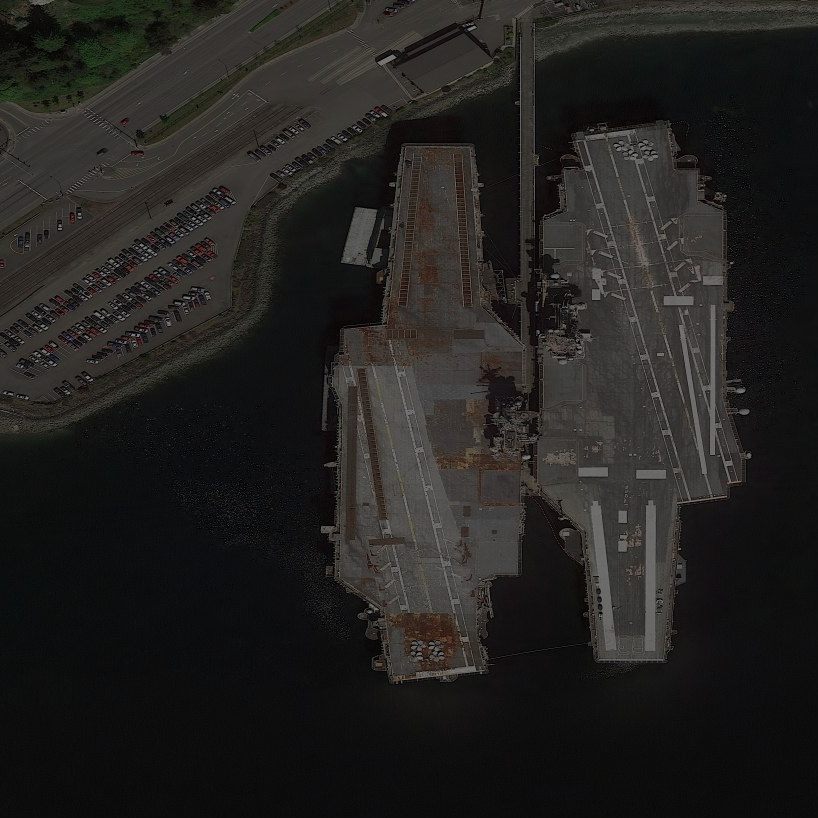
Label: aircraft_carrier